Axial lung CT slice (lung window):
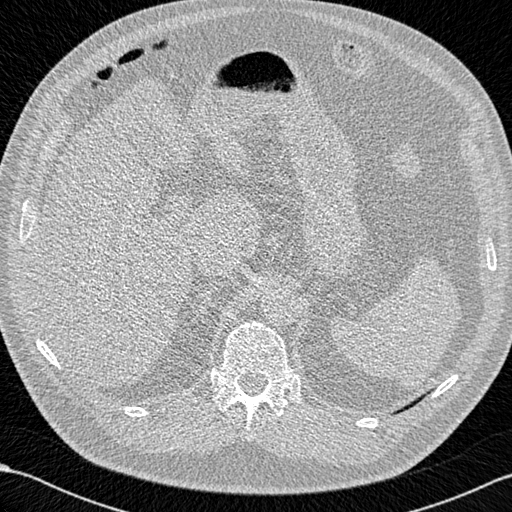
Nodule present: no